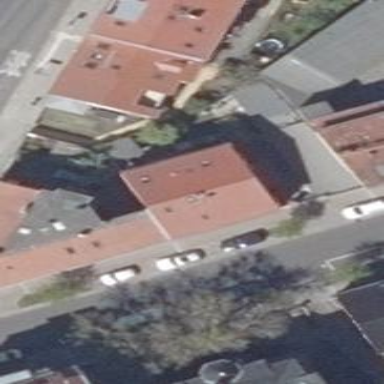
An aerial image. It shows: Gabled apartments building with red roof made of roof tiles.